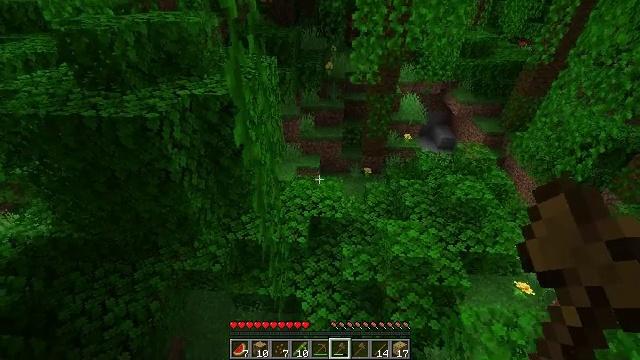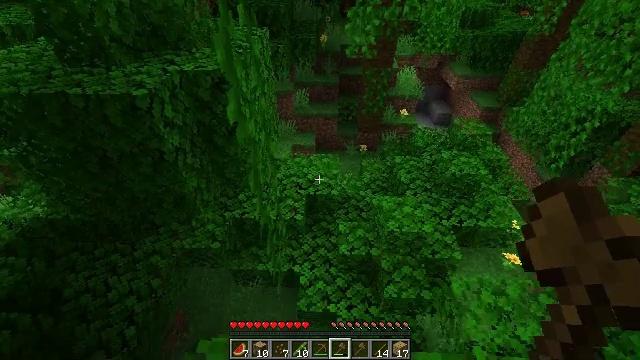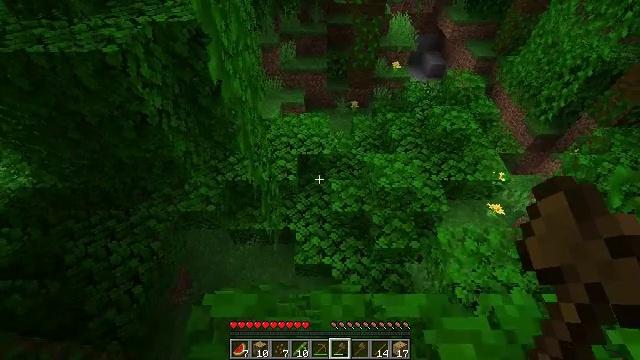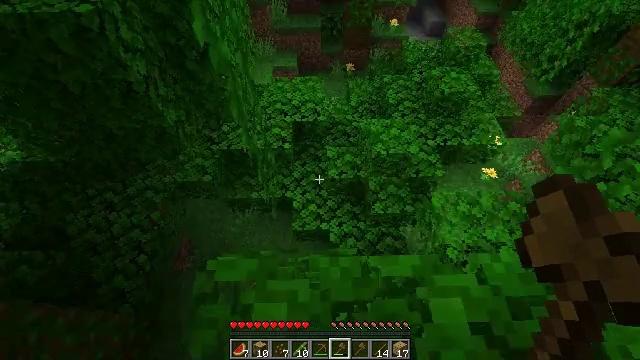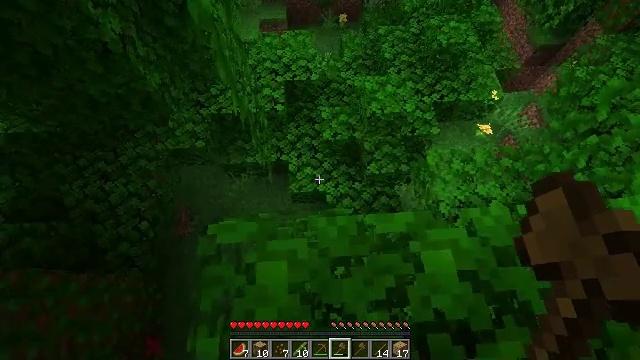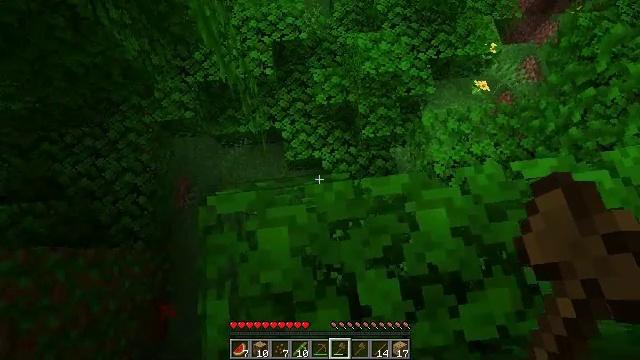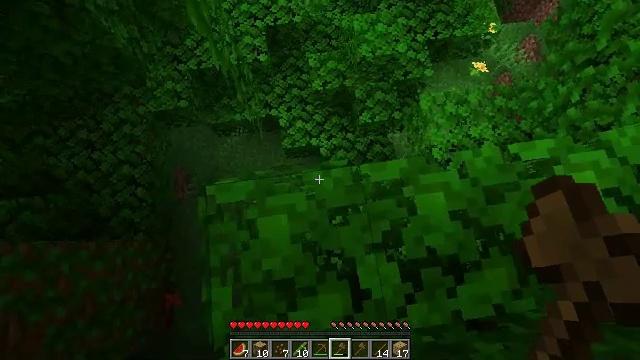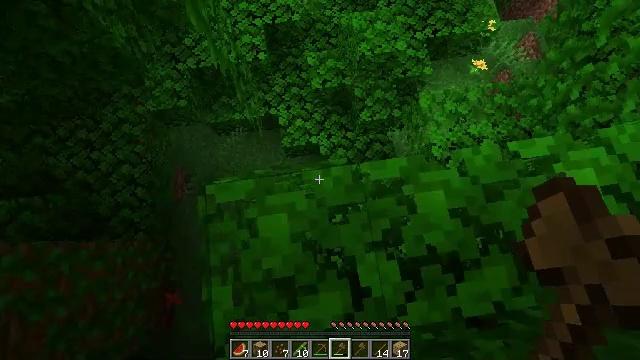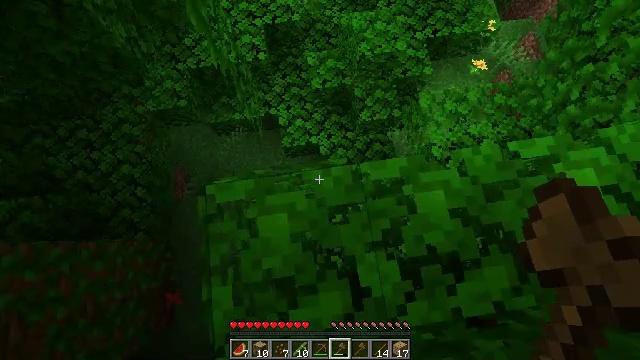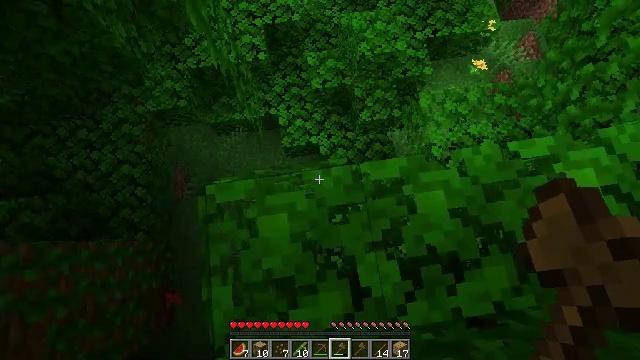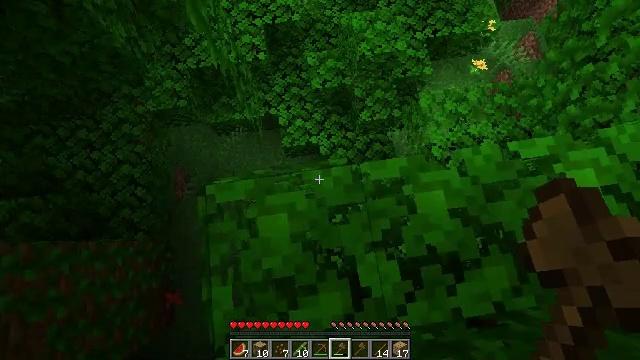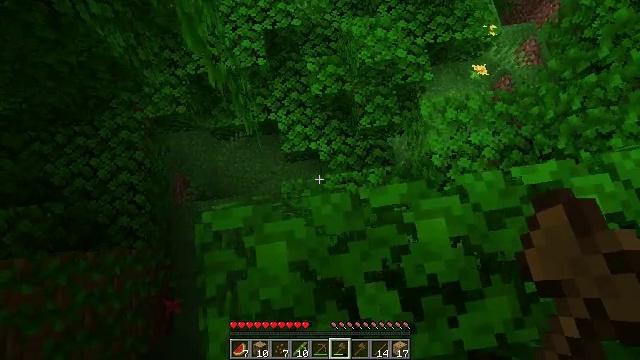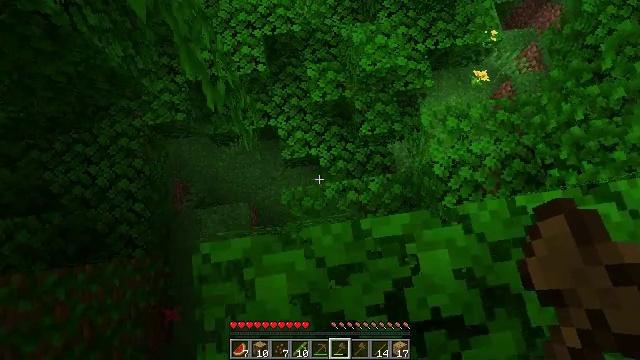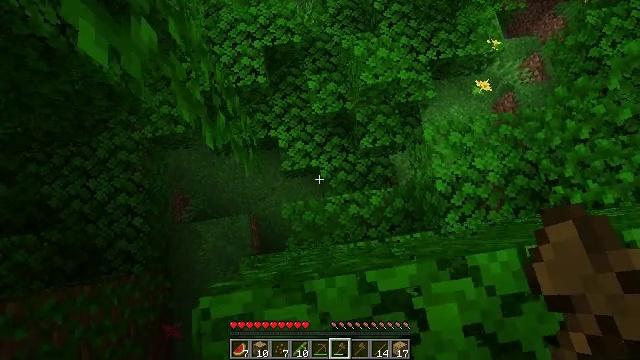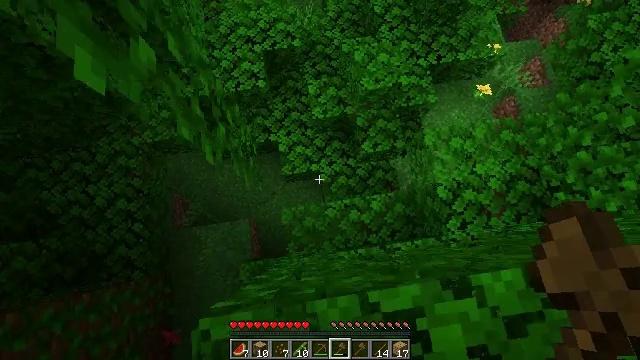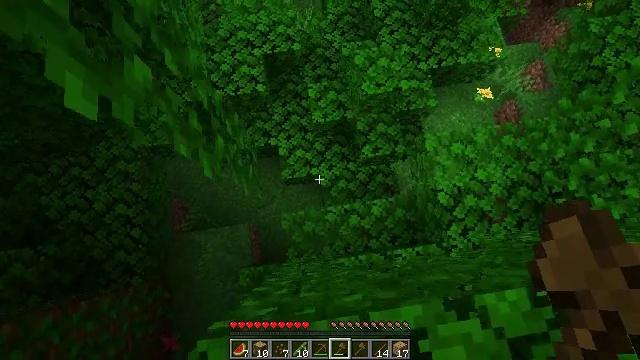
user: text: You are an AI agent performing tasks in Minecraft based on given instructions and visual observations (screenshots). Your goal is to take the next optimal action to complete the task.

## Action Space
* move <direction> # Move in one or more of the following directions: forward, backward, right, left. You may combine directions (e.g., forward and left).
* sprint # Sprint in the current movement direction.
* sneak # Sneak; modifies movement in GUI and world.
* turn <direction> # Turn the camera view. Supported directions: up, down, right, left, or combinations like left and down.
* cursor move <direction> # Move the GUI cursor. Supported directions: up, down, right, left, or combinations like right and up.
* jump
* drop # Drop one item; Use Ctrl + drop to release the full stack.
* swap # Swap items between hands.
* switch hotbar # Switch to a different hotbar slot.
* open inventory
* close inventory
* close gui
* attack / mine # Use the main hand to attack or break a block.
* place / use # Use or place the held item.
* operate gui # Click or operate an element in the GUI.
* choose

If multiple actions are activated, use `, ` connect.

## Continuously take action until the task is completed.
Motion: motion action
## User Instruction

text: Harvest melon from the farm.
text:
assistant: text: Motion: turn right and down
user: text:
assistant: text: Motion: turn right and down
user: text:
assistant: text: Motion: turn right and down
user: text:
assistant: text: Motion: turn right and down
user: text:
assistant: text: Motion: turn right and down
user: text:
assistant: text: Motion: turn right and down
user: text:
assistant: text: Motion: no_op
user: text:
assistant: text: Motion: no_op
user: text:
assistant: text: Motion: no_op
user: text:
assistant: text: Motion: move forward
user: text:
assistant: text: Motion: move forward
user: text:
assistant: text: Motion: move forward
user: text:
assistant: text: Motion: move forward
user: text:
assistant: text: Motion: move forward
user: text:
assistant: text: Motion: no_op
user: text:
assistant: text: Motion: no_op
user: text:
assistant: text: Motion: move right
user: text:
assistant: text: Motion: move right
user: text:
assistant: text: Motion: move right
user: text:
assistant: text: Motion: move right
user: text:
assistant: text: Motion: move right
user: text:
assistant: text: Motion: move right
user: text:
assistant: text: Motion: move right
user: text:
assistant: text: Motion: move right, turn up
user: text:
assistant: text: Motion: move right, turn up
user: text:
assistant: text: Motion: move right, turn up
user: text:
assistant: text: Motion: turn up
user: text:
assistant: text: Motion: turn up
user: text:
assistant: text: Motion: turn up
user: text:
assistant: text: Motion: turn up